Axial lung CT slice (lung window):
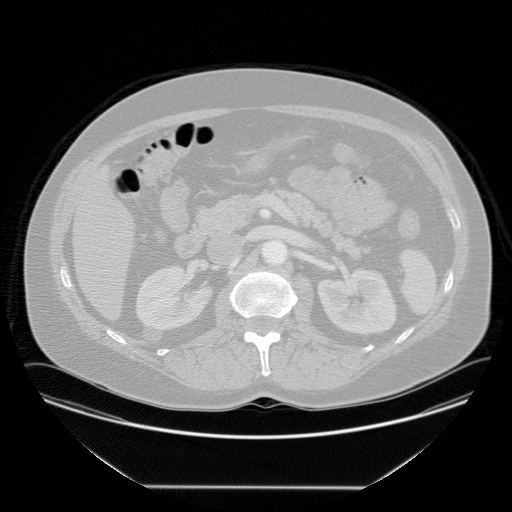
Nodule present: no